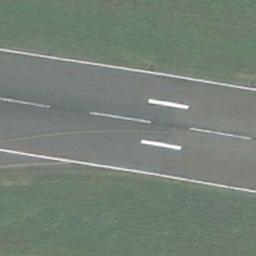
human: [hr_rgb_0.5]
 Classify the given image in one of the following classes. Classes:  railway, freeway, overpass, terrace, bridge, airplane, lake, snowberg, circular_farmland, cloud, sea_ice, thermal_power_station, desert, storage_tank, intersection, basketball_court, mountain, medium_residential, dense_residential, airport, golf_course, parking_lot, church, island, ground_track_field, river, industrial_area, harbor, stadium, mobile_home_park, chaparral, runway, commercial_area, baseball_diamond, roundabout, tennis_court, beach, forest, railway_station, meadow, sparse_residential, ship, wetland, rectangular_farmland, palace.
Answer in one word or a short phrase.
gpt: runway